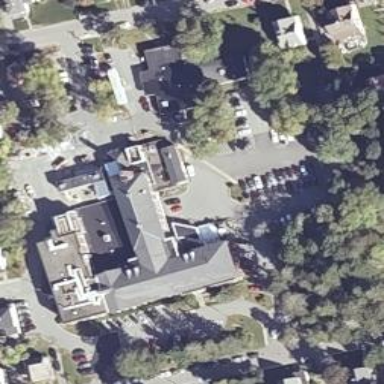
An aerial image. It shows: Hospital providing healthcare services.